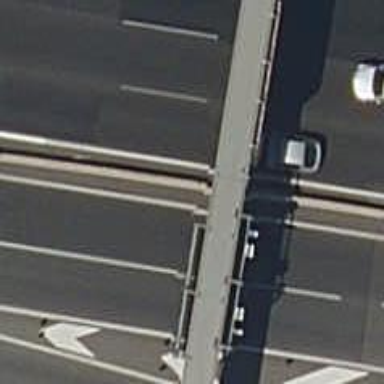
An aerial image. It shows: Asphalt motorway.